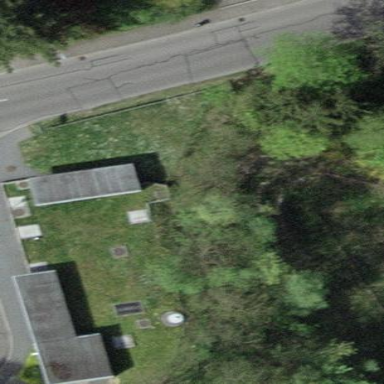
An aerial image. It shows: Building with flat roof.